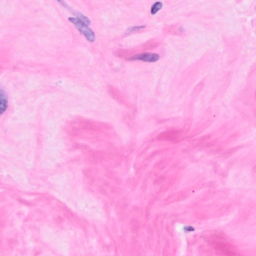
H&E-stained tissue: Breast